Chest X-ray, AP view. Patient: 8 years old, sex M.
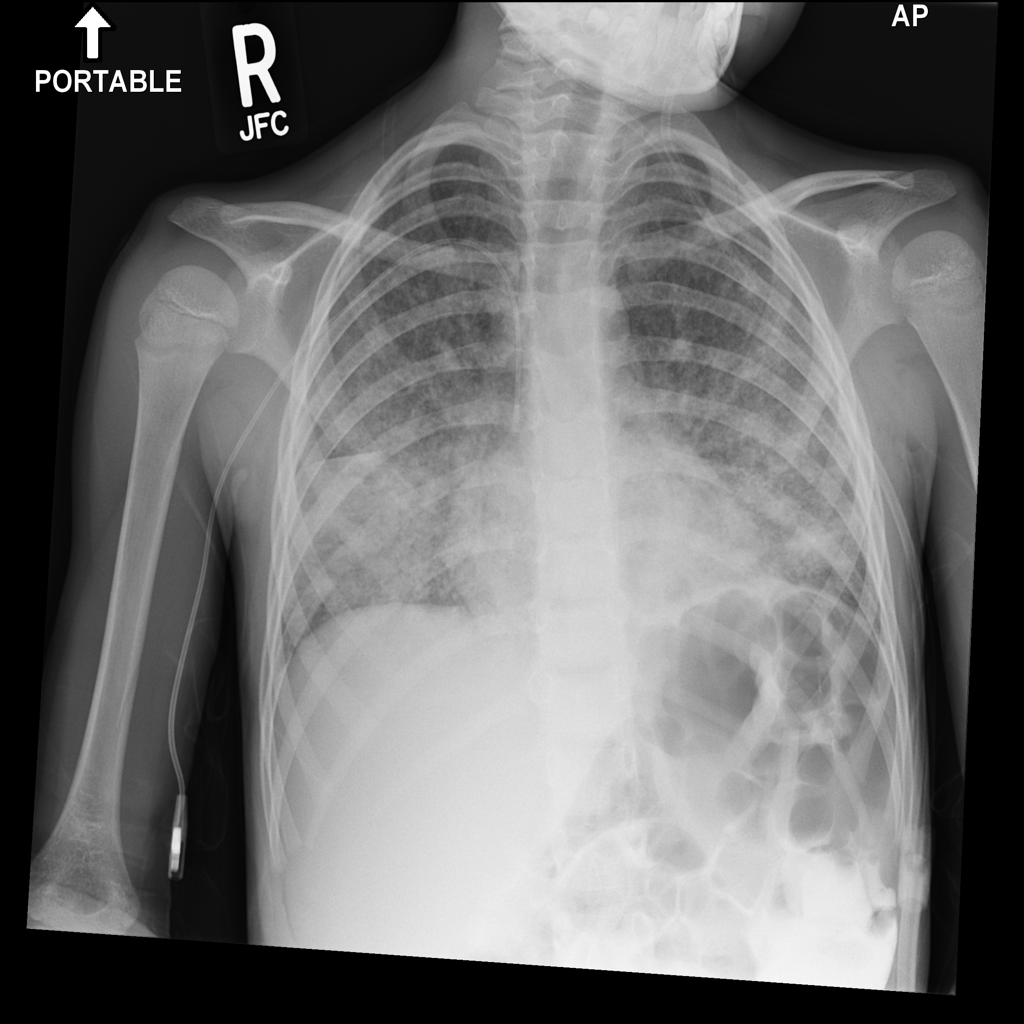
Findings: Infiltration